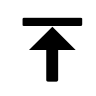
Cursor type: resize_n
OS/theme: linux-notwaita
Variant: black